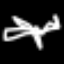
Label: airplane